Question: I have an input field inside a td:
'''
<td title="" style="" role="gridcell">
<input type="text" readonly="true" value="some_long_string_comes_here" style="background-color:transparent;border:0px solid white;">
</td>
'''
The length of the text is less than the length of td. It is OK at Firefox but at Internet Explorer 9 I can not see the whole text.
Reason is that: there is no width - size - maxlenght etc. for input input element's length is less than the text. At Firefox it is equal to text's length. I don't want to use any special attributes as like width.
Here is the screen shot when I hover mouse to the input field at debug mode:

You can see only instead of
Any ideas?
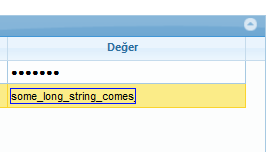
Answer: The width of an '<input type="text">' element is by default20 "average" characters. Browsers differ in their idea of "average", and they may use different default fonts, so that widths of characters vary. But the rendering is not very different across popular browsers with their default settings
The width can be changed using the 'size' attribute or by setting 'width' in CSS. It does not depend on the content or on the width of the parent element (unless you set the 'input' element's width in a manner that creates such a dependency, using the '%' unit).
If you have some data that you wish to show to the user and also pass forward as form data, as readonly, then you get more flexibility if you separate these functions. Put the data as normal content, e.g. in a 'span' element (to be able to style it) and separately into a hidden field:
'''
<input type="hidden" value="some_long_string_comes_here" name="foo">
<span class="show">some_long_string_comes_here</span>
'''
I have added a 'name' attribute, since without it, the field does not give any contribution to the form data.
In this approach, the visible text appears as normal text by default.